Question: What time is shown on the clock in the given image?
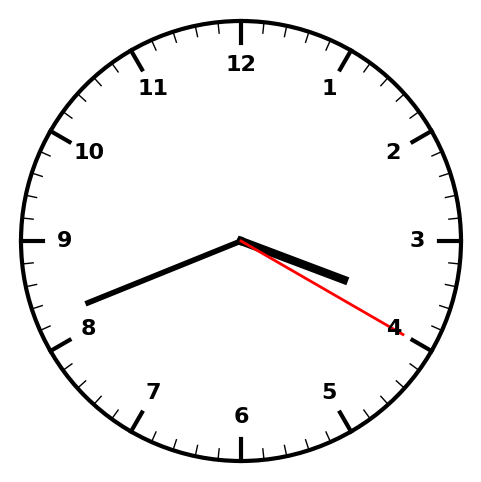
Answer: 03:41:20